Aerial crown-view tile of a tropical tree (Barro Colorado Island, Panama), acquired 20250915:
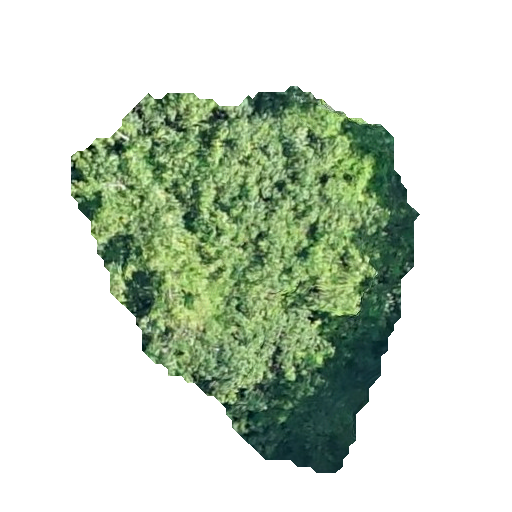
Species: Hura crepitans
GBIF accepted scientific name: Hura crepitans
Crown area: 129.302 m²